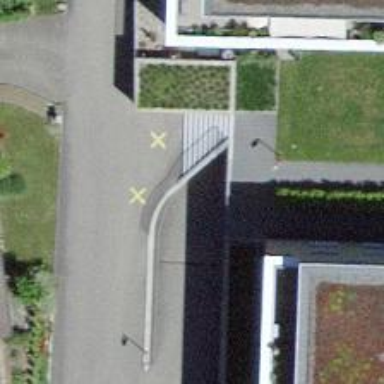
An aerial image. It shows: Set of steps on the road.